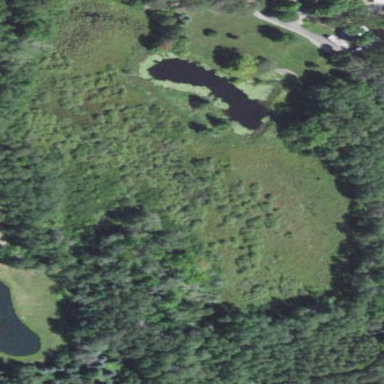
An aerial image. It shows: Swampy wetland area.